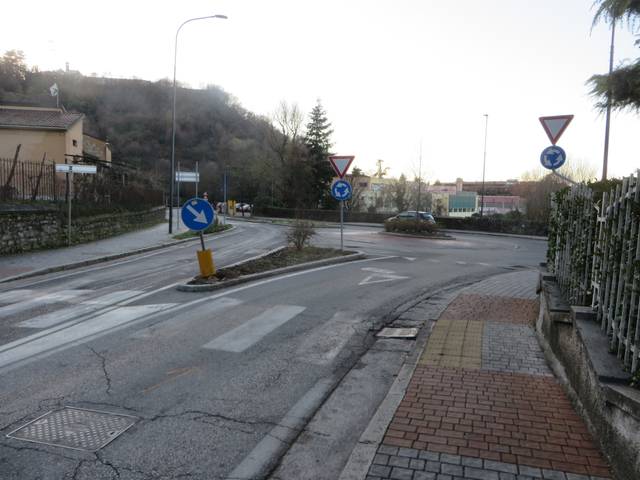
Region: Italy
Coordinates: 45.553, 10.237